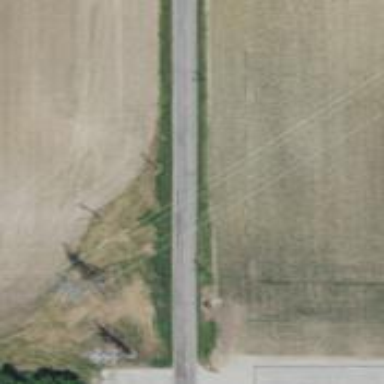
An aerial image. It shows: Power pole.